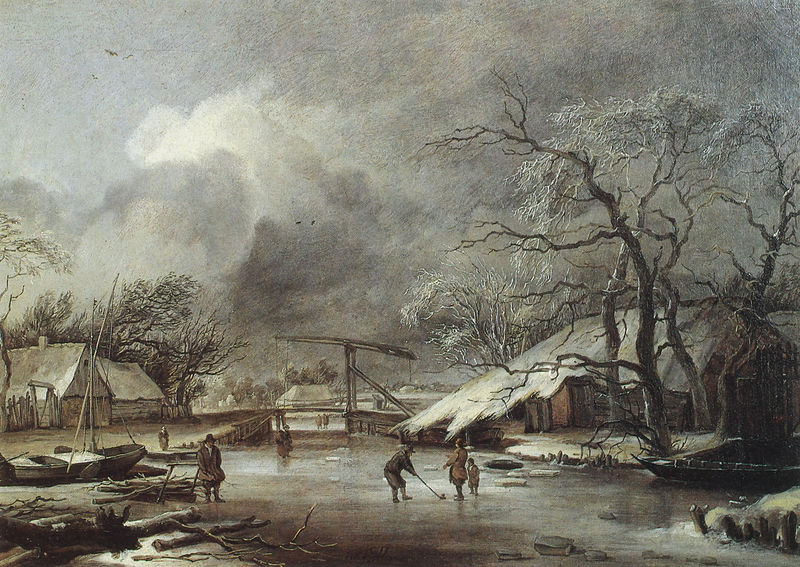
Titel: A winter scene on a canal
Künstler: Meindert Hobbema
Institution: Privatsammlung
Schlagwörter: baum, blau, wolken, aquarell, bäume, fluss, landschaft, menschen, see, teich, eis, haus, schnee, holland, niederlande, öl, häuser, kalt, wind, brücke, kind, boot, genre, kinder, weiher, küste, schiff, winter, sturm, spiel, reif, winterlandschaft, januar, gefroren, zugbrücke, dezember, schlittschuh, eisläufer, wieher, hockey, eishockey, fer, hockes